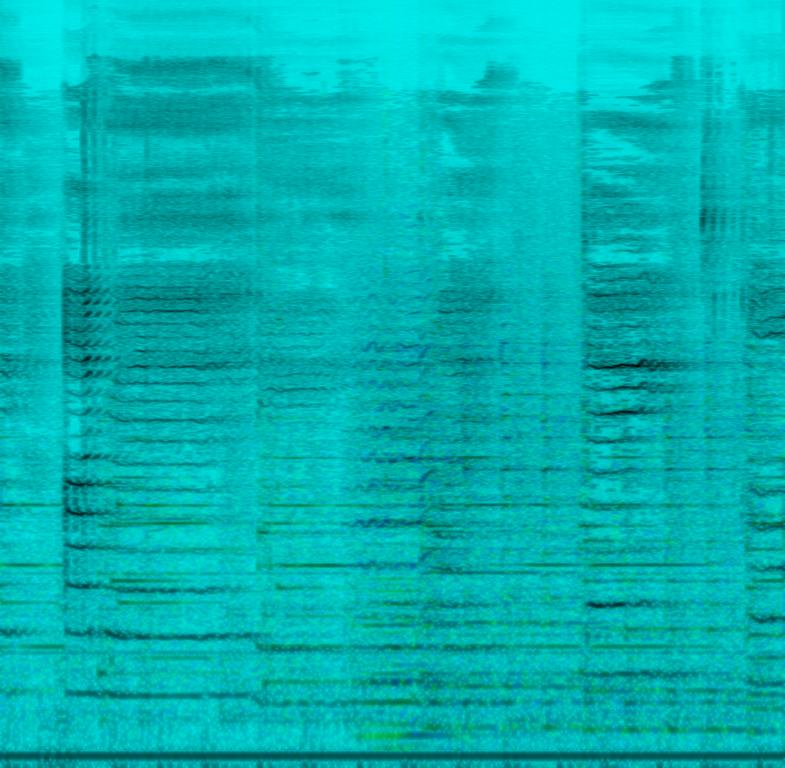
The low quality recording features a lullaby that consists of mellow girl vocal singing over staccato string melody in the left channel and plucked strings melody in the right channel of the stereo image. There are muffled, barely audible, muffled snare rolls in the background. The recording is noisy and reverberant, and it sounds soft, emotional and mellow.